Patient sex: M
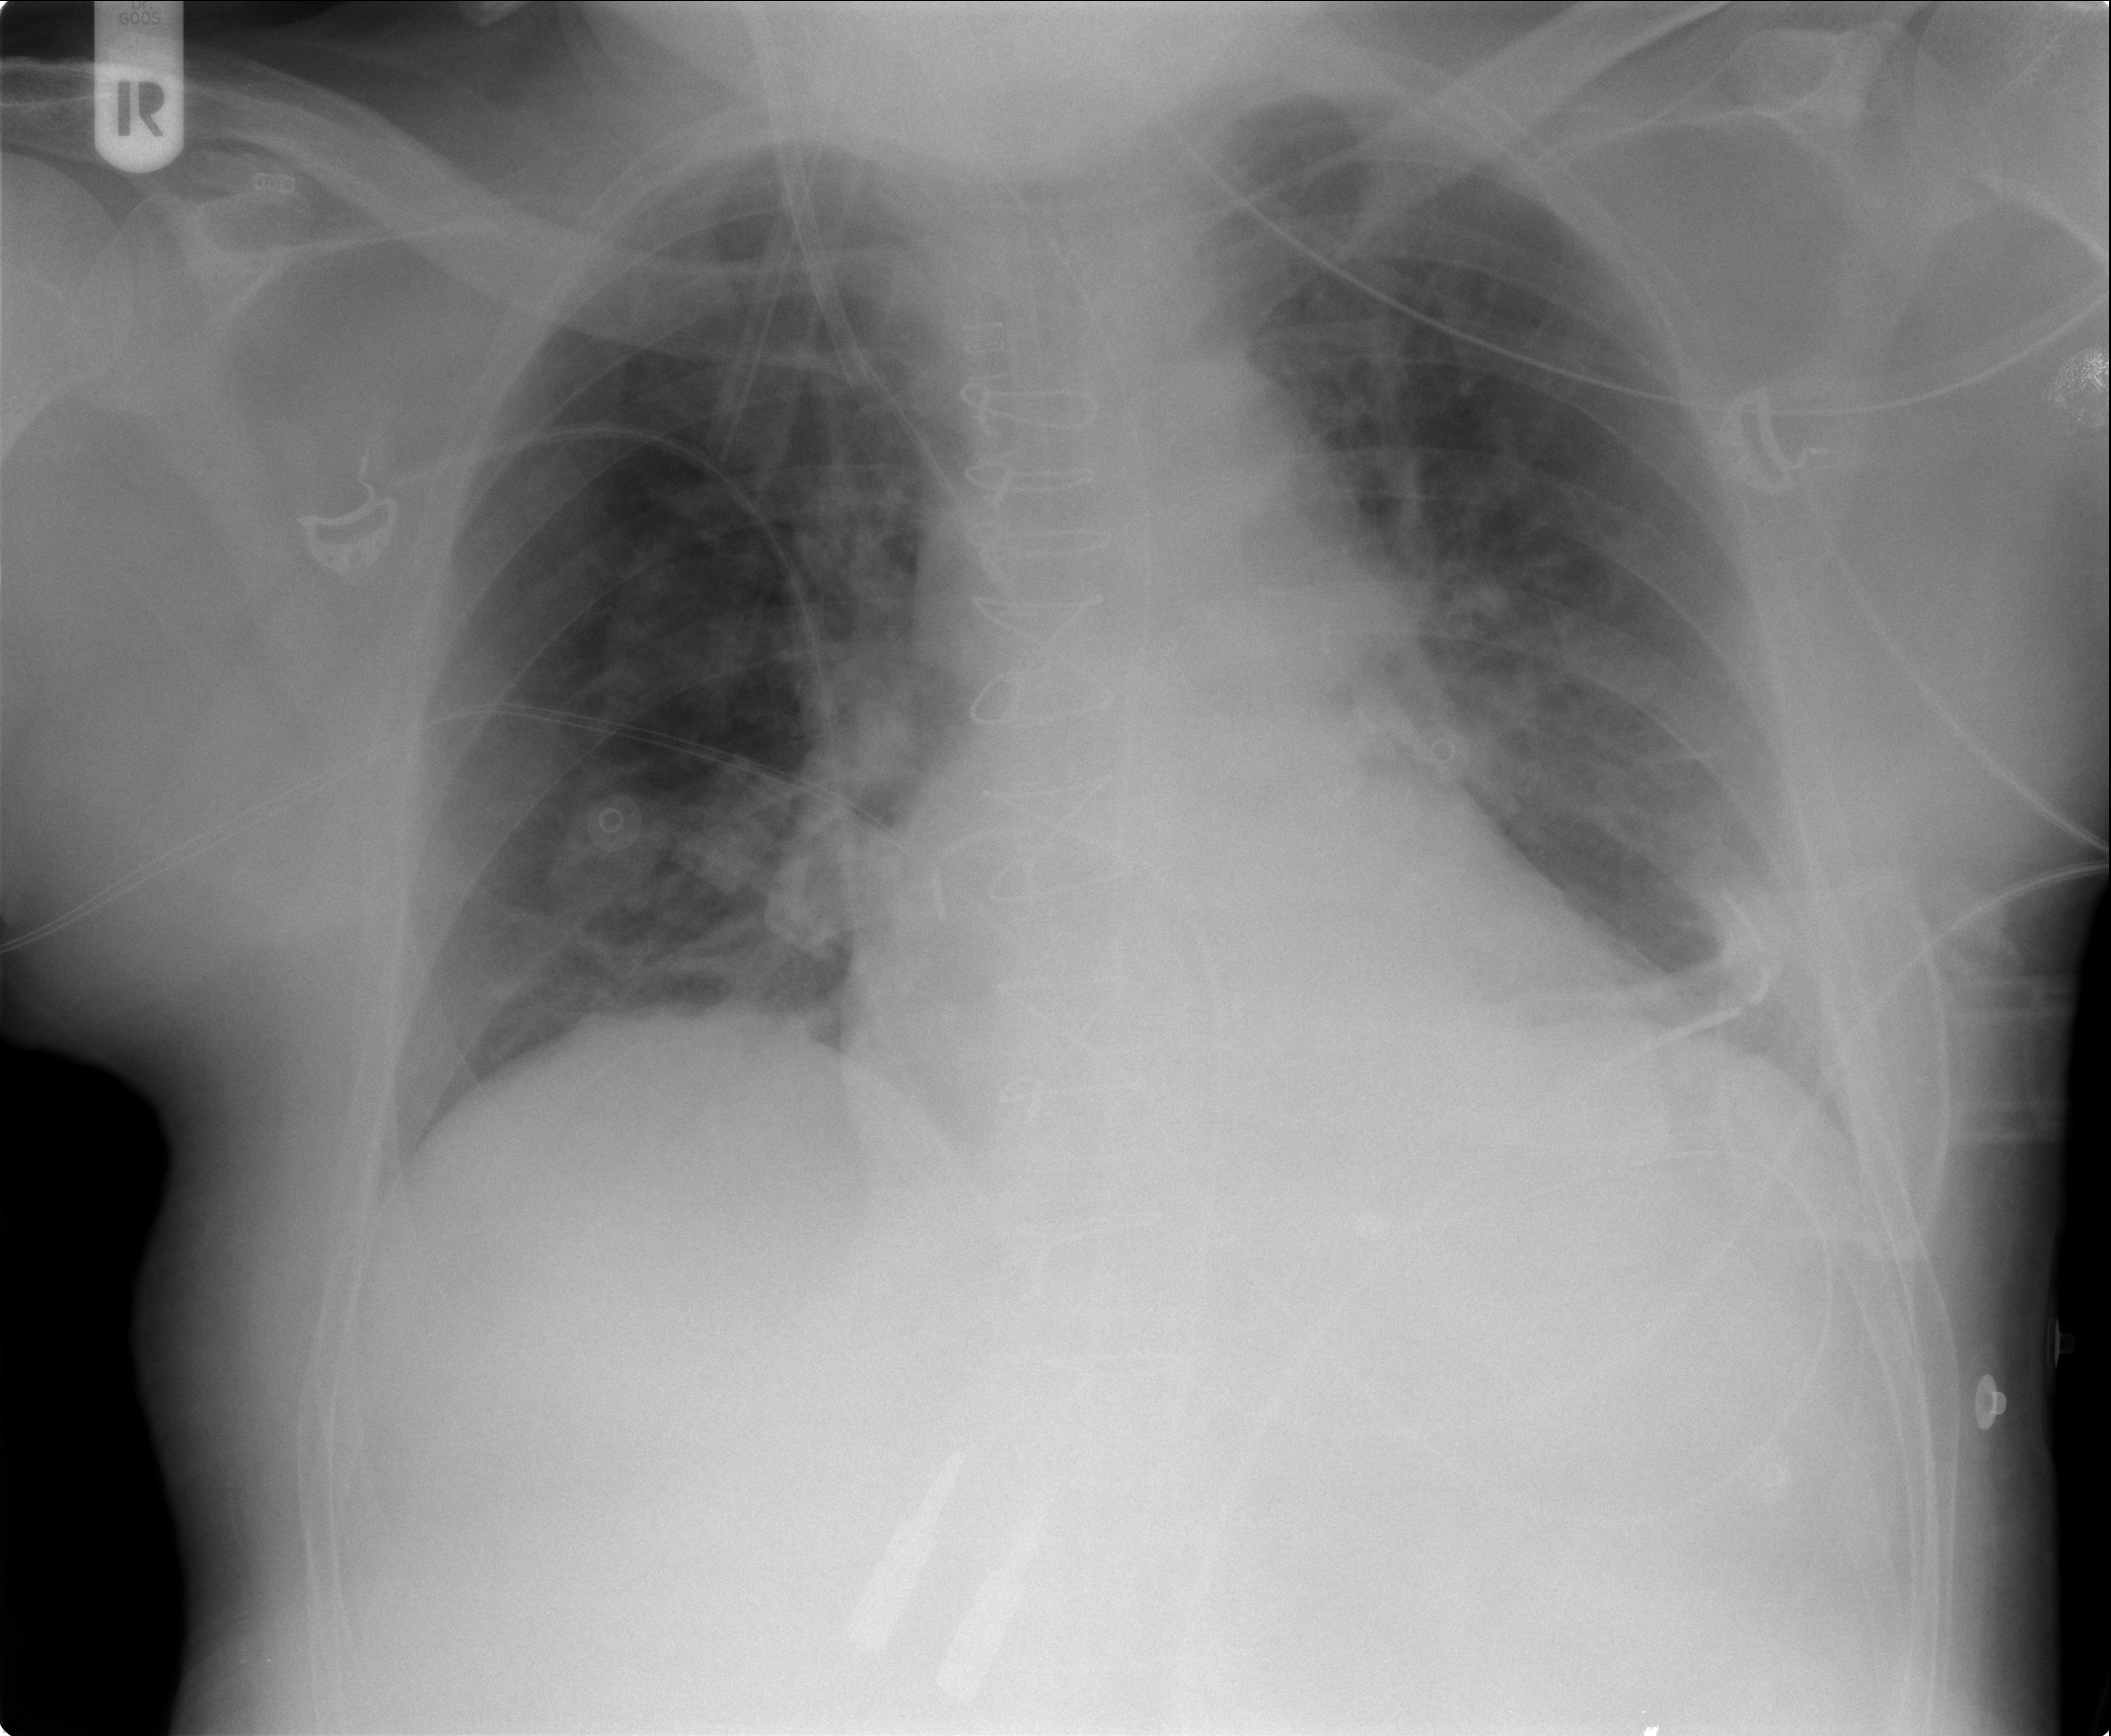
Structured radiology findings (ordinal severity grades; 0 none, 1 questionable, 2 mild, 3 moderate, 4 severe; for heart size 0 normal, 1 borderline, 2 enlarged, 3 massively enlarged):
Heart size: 1
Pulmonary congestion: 1
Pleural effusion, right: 0
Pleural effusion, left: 1
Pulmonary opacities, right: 2
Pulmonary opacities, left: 0
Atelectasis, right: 1
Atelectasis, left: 0